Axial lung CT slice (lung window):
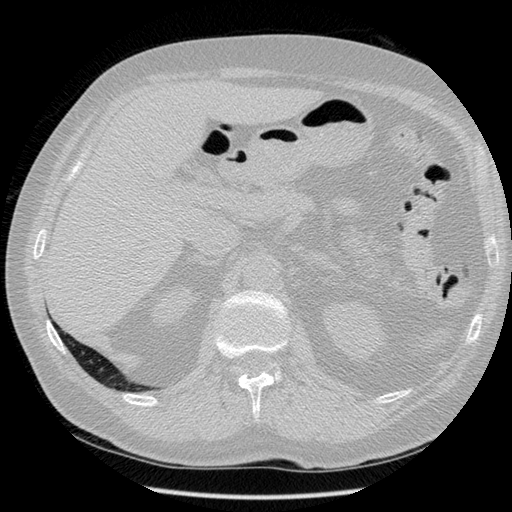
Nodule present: no